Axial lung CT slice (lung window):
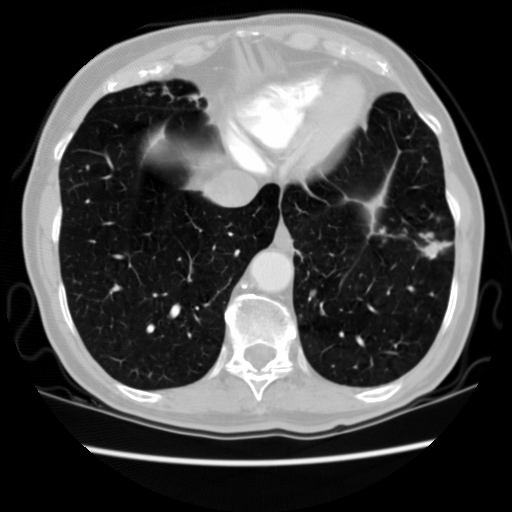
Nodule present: yes
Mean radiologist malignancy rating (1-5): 2.5